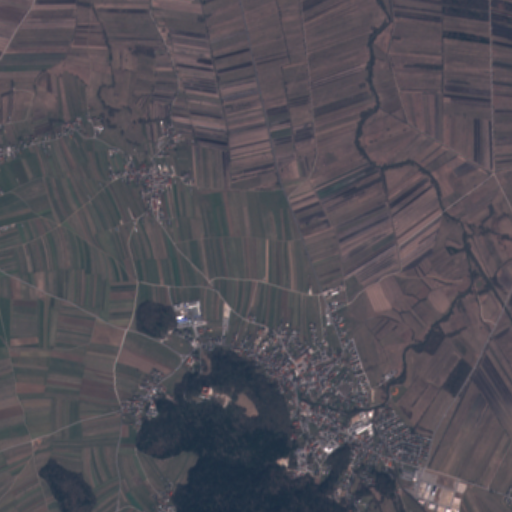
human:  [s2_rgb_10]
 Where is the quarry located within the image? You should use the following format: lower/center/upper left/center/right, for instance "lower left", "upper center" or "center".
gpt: The quarry is located in the lower center of the image.
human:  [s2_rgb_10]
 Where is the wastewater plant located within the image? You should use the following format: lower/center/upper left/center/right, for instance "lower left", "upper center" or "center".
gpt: The wastewater plant is located in the lower right of the image.
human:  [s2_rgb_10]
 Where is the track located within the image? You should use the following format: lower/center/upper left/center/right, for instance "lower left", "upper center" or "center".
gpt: There is no track in the image.